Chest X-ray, PA view. Patient: 55 years old, sex F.
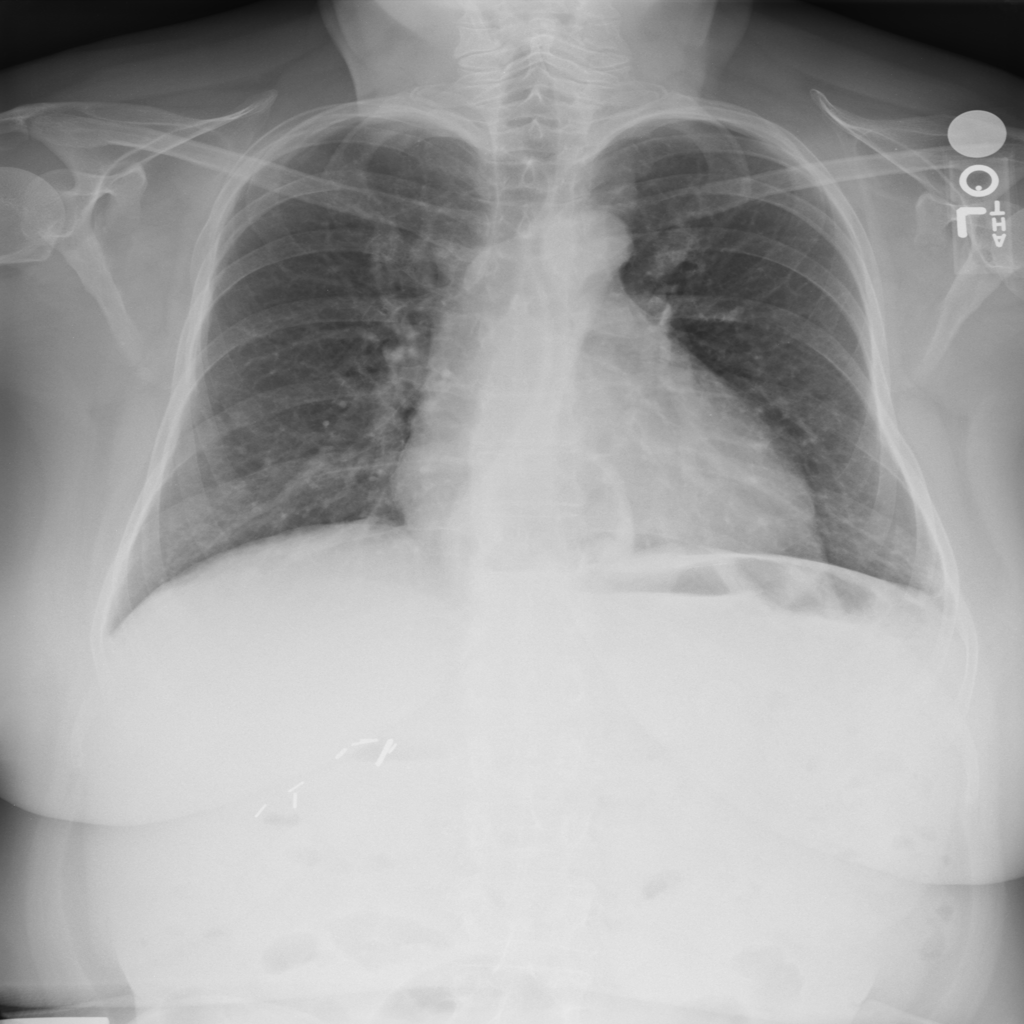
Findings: No Finding